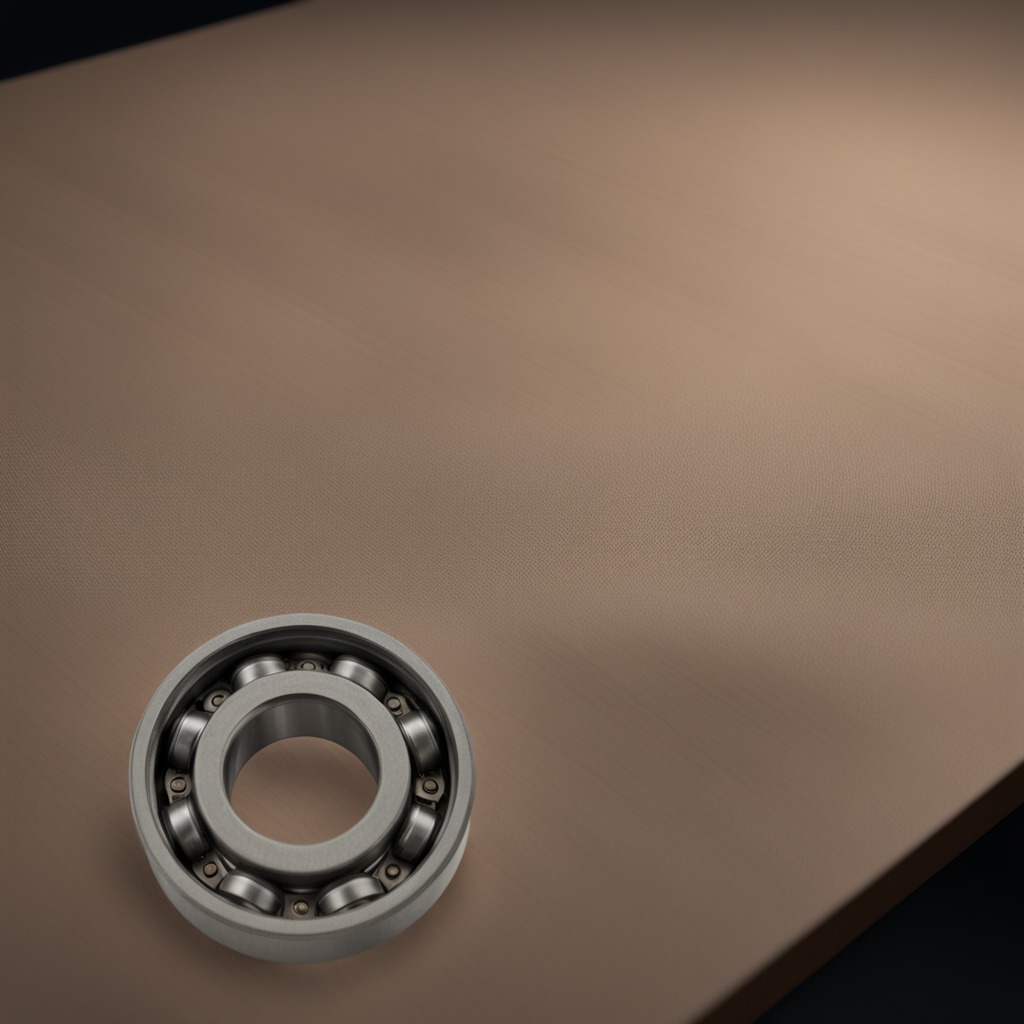
A metal ball bearing lying on a wooden table inside a workshop at night.